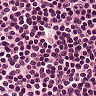
Metastatic tissue present: no